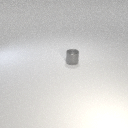
small gray metal cylinder